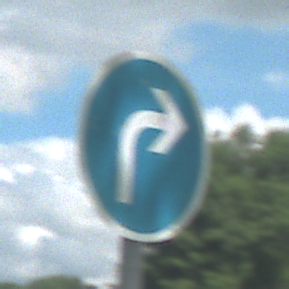
Verkehrszeichen: VorgeschriebeneFahrtrichtungRechts
Umgebung: Outdoor, Nature
Tageszeit: Midday
Wetter: PartlyCloudy
Licht: Natural
Jahreszeit: NotSpecified
Kontrast: HighContrast